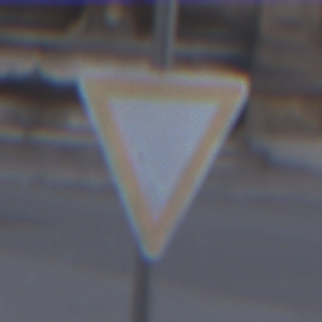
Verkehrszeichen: VorfahrtGewaehren
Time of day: SunriseSunset
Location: Outdoor (Urban)
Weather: PartlyCloudy
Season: NotSpecified
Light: Natural